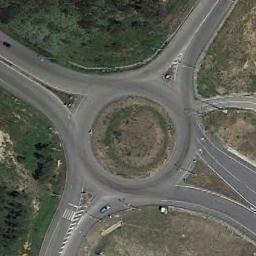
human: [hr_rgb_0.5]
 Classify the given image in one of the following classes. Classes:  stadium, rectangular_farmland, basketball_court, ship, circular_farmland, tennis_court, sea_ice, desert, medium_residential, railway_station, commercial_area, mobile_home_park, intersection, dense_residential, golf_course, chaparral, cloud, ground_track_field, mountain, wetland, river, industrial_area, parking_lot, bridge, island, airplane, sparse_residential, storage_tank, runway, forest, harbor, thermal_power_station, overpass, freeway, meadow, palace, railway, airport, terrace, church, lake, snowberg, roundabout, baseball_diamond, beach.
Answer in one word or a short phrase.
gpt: roundabout